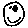
Label: smiley face